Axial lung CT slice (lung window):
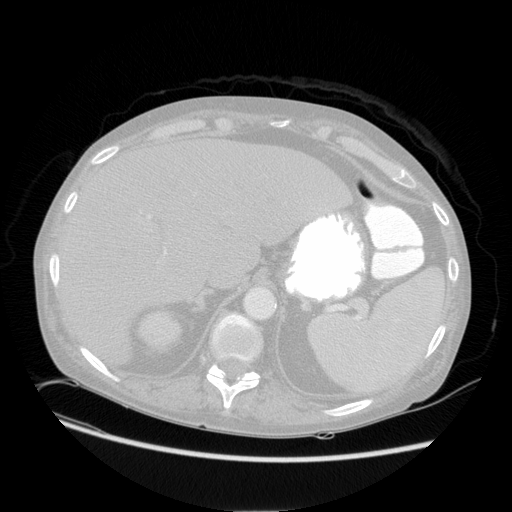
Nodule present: no